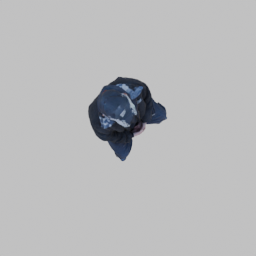
Label: people